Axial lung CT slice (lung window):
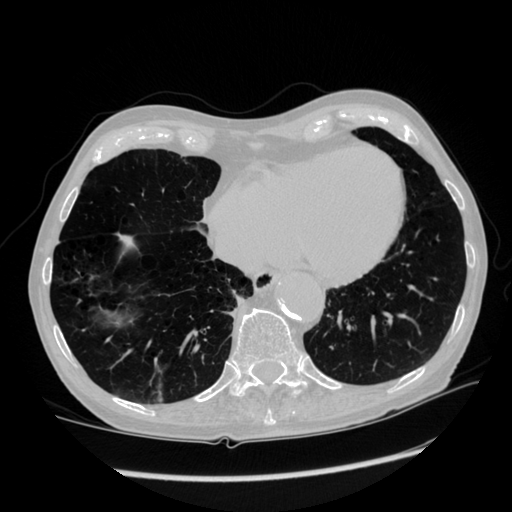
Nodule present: no